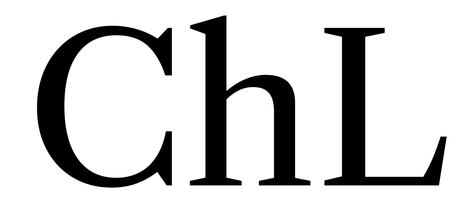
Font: LibreCaslonText_Regular